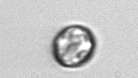
Label: Thalassiosira